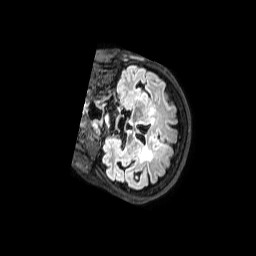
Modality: FLAIR
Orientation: coronal
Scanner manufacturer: philips
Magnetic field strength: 3 T
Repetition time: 4.8 s
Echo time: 0.2858 s